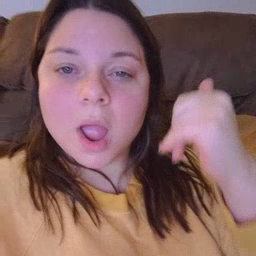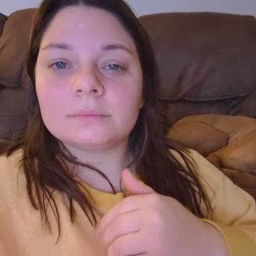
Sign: why